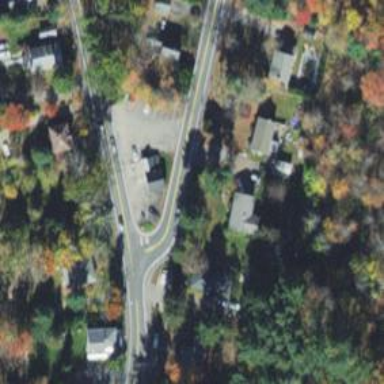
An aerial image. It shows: Stop road.